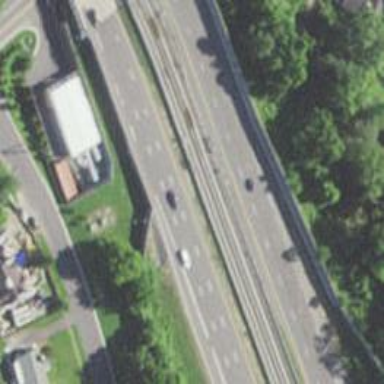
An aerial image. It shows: Asphalt motorway.